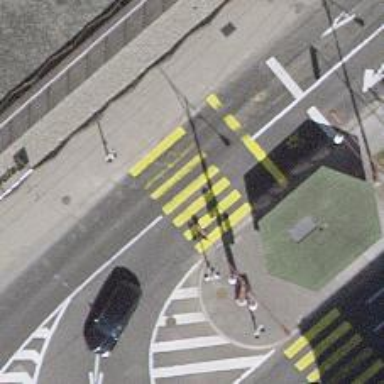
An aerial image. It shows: Road with traffic signals and zebra crossing with traffic signals.